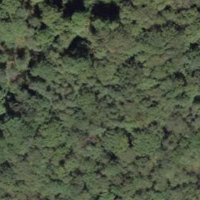
EUNIS habitat code: 44
Species observed at this site:
Silene dioica